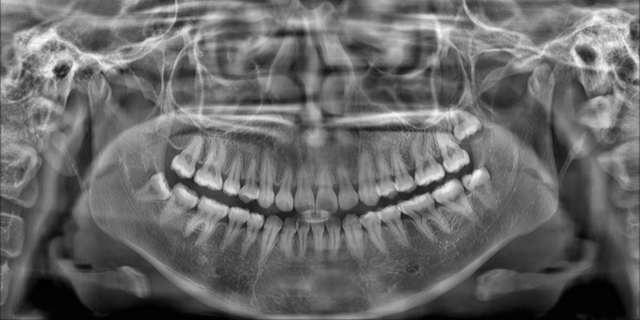
adult